Question: Here's how I want it to look (made in Excel):

And here's the template code:
'''
library(ggplot2)
data <- c(0.3,0.4,0.5,0.6,0.7,0.8)
qplot(x=1:6, y=data, geom="bar", stat="identity")
'''
Edited after commenter suggested I need more words in my question:
My code above draws the x-axis at y=0 so that all the bars go up from the axis.
I want the x-axis to be at y=0.5 and I want bars with values < 0.5 to go , while bars with values > 0.5 to go . Like in the Excel plot I have placed above.
Hopefully this makes sense.
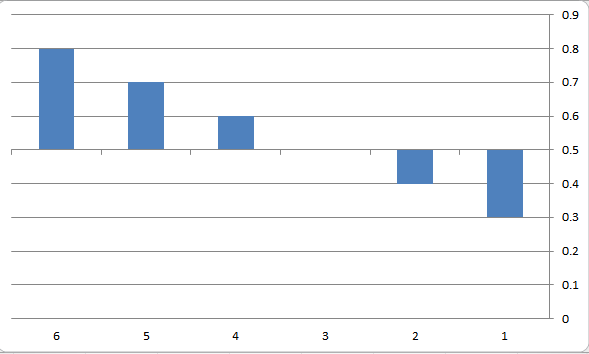
Answer: It is a little fiddly, but possible:
'''
qplot(x=factor(1:6,levels=6:1), y=data-0.5, geom="bar", stat="identity") + scale_y_continuous(breaks=seq(-0.5,0.5,0.1),labels=seq(0,1,0.1),limits=c(-0.5,0.5))
'''